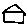
Label: house